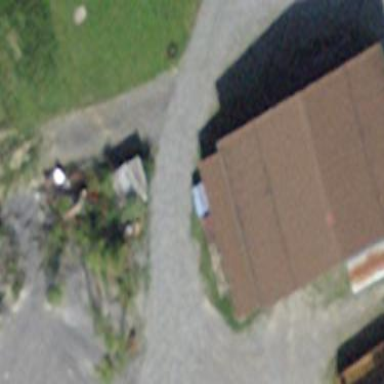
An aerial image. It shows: Shed.